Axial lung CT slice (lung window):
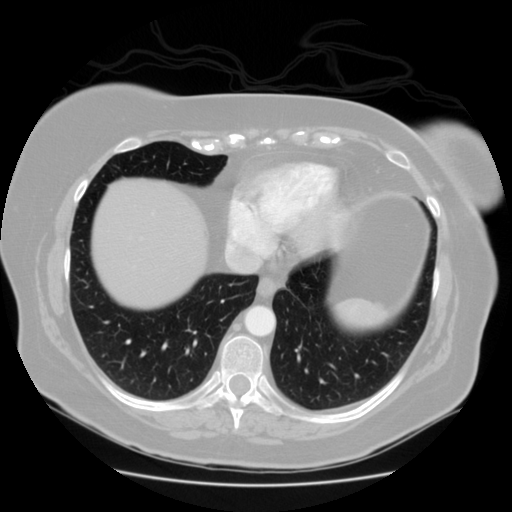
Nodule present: no